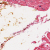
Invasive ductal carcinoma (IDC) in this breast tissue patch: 0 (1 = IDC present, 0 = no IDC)